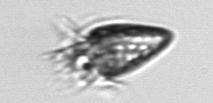
Label: Strombidium_tintinnodes